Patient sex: M
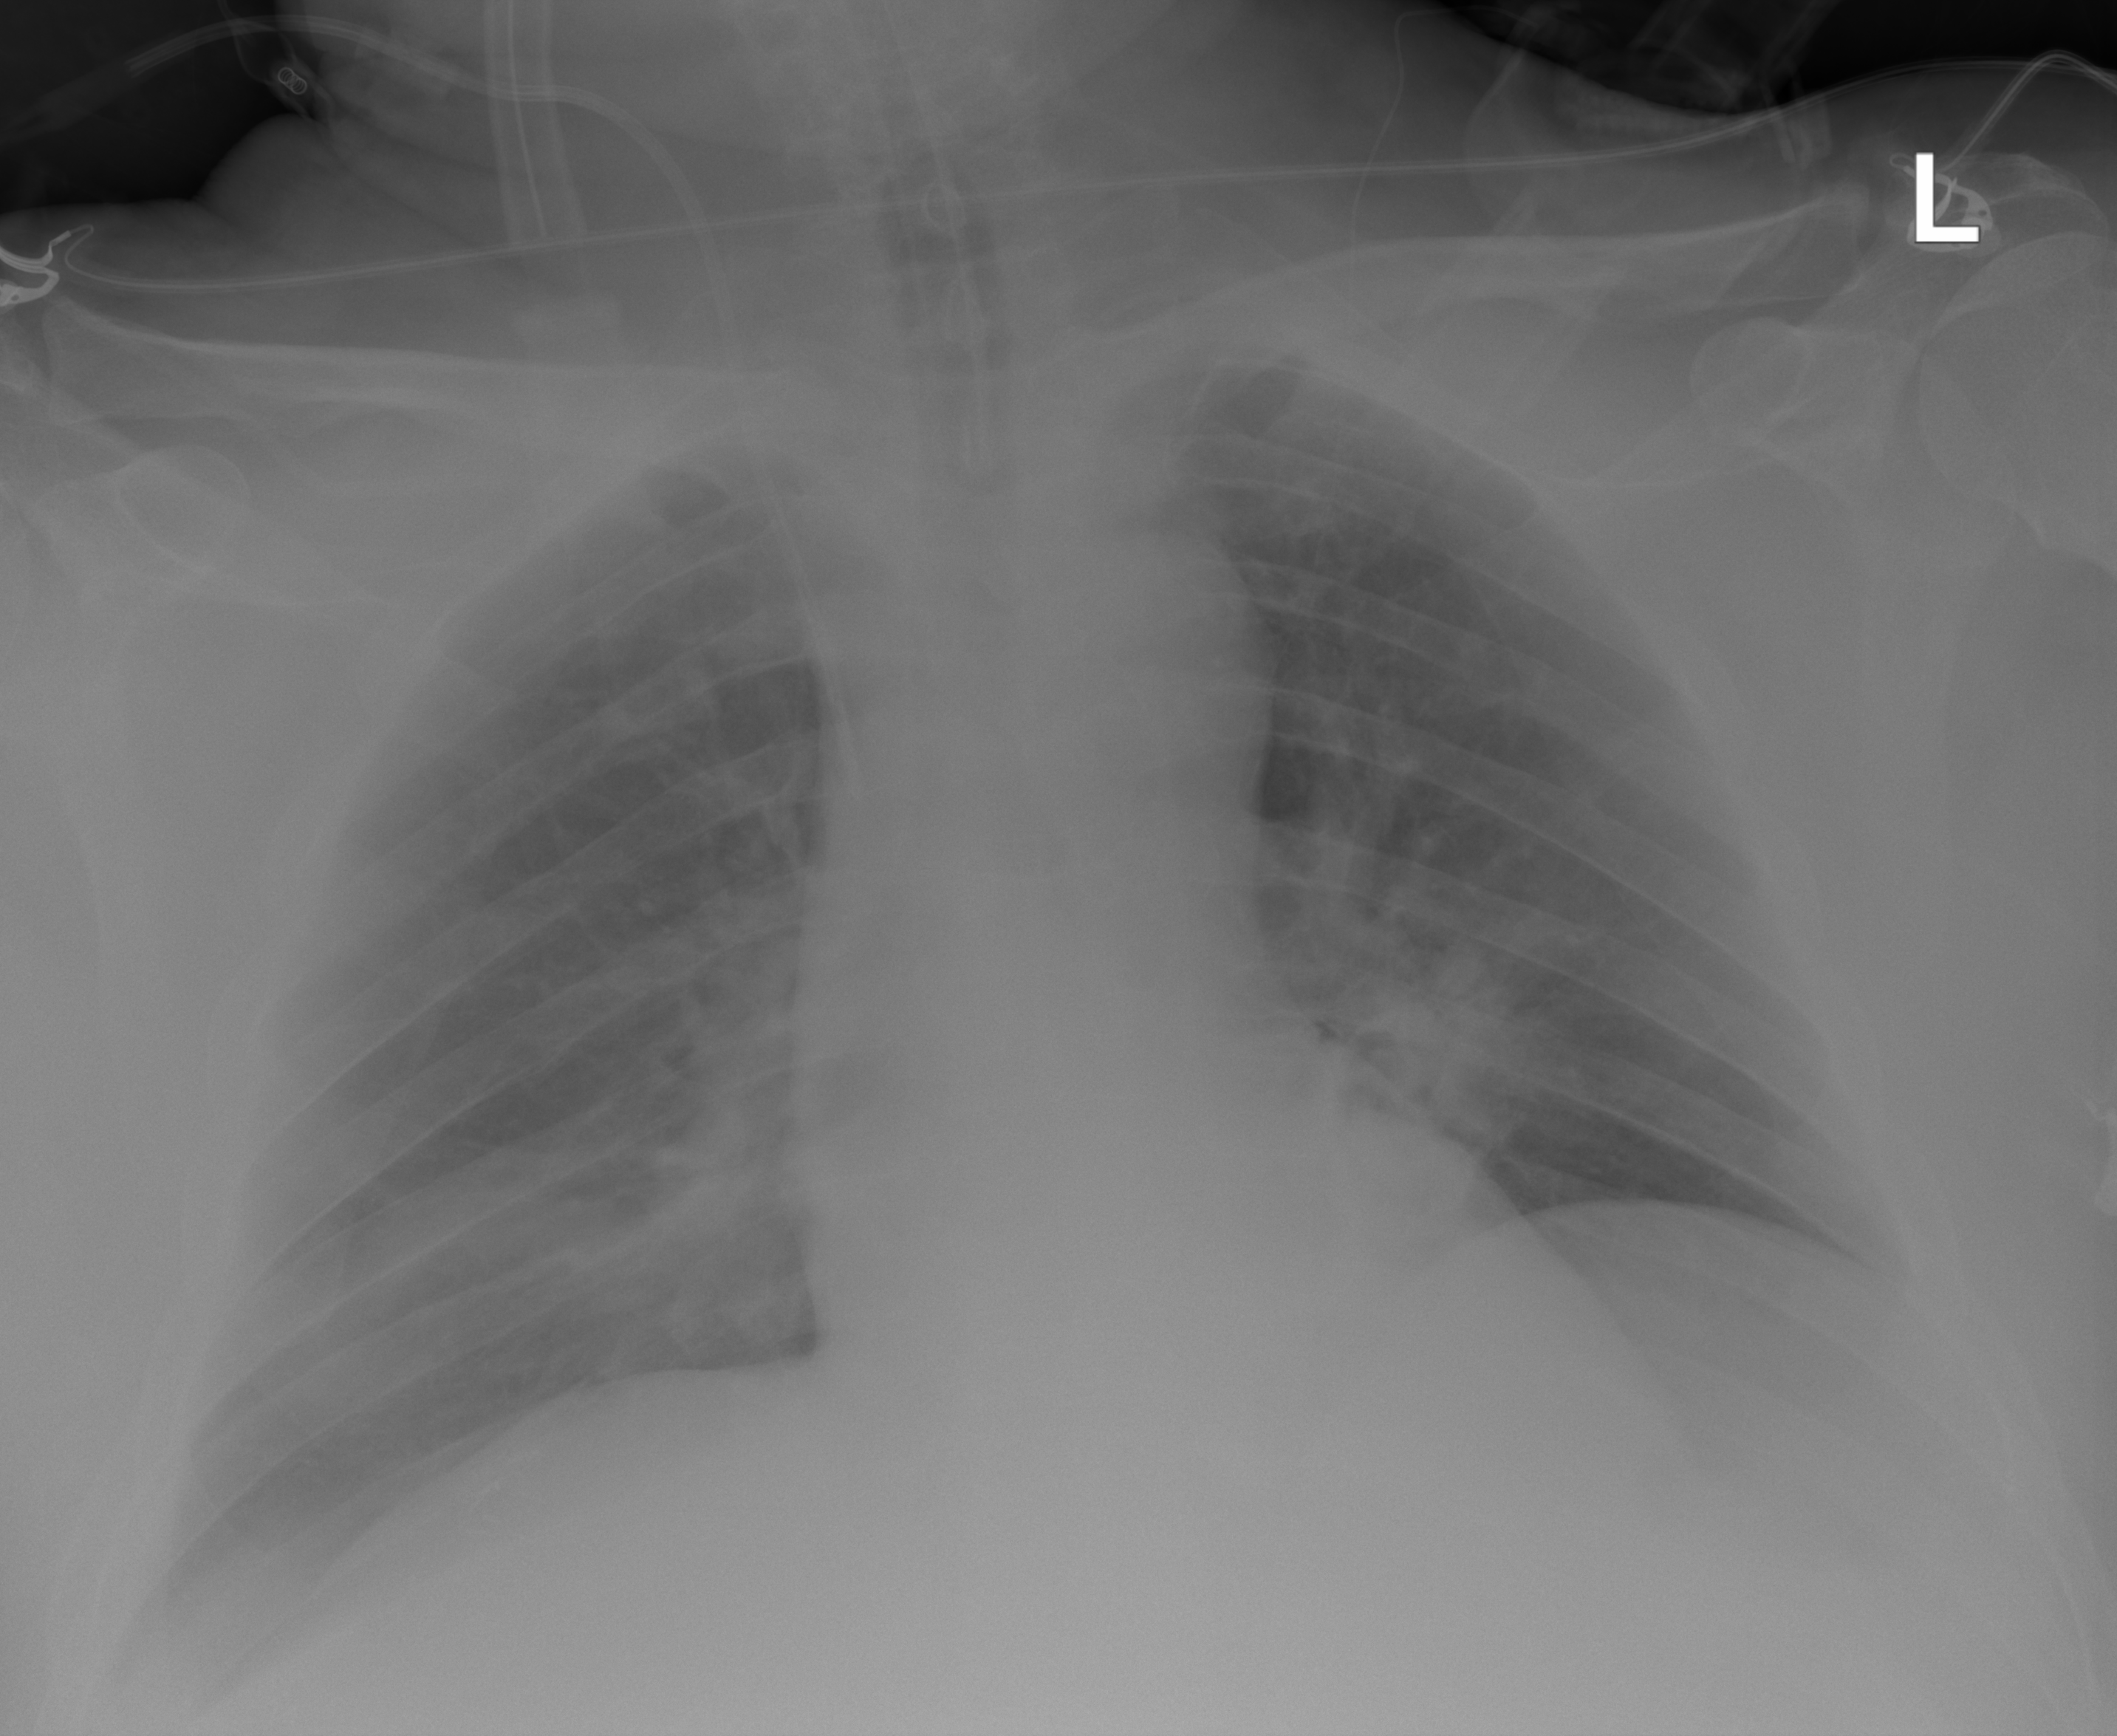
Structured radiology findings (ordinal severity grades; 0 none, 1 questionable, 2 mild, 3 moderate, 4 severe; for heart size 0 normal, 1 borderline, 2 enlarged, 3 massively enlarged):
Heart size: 0
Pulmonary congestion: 0
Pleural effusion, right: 2
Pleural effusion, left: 0
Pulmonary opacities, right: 0
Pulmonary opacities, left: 0
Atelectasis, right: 2
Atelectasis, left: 0